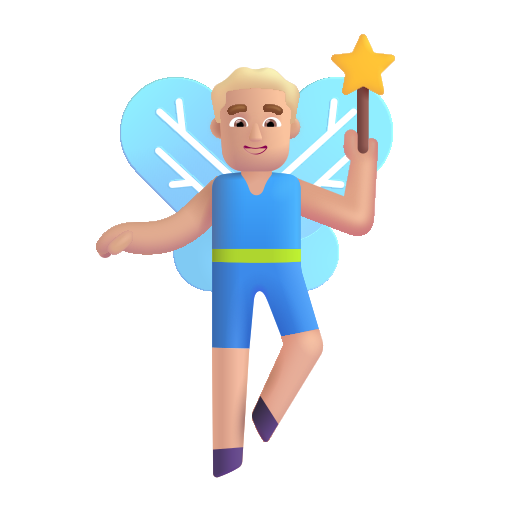
man fairy color  light